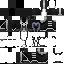
A female skeleton skin with dark skin, wearing brown bald dressed in a black armor chest and black pants, featuring a closed mouth.